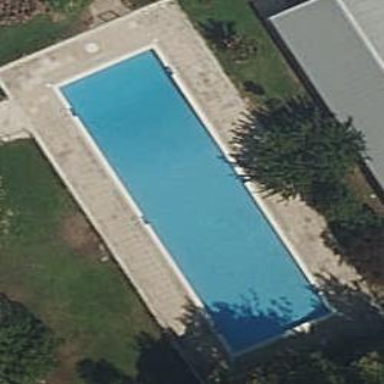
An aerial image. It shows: Swimming pool located in leisure land.